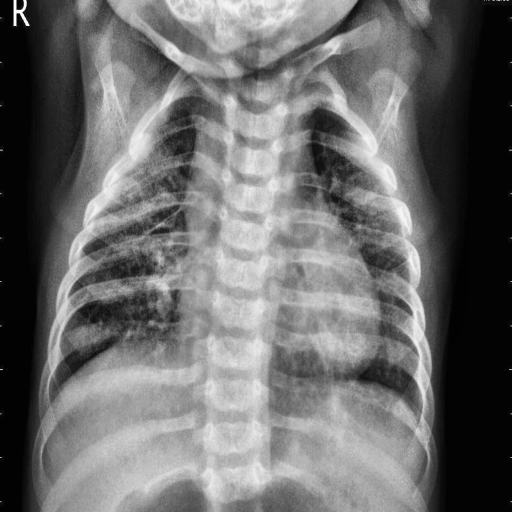
Finding: PNEUMONIA